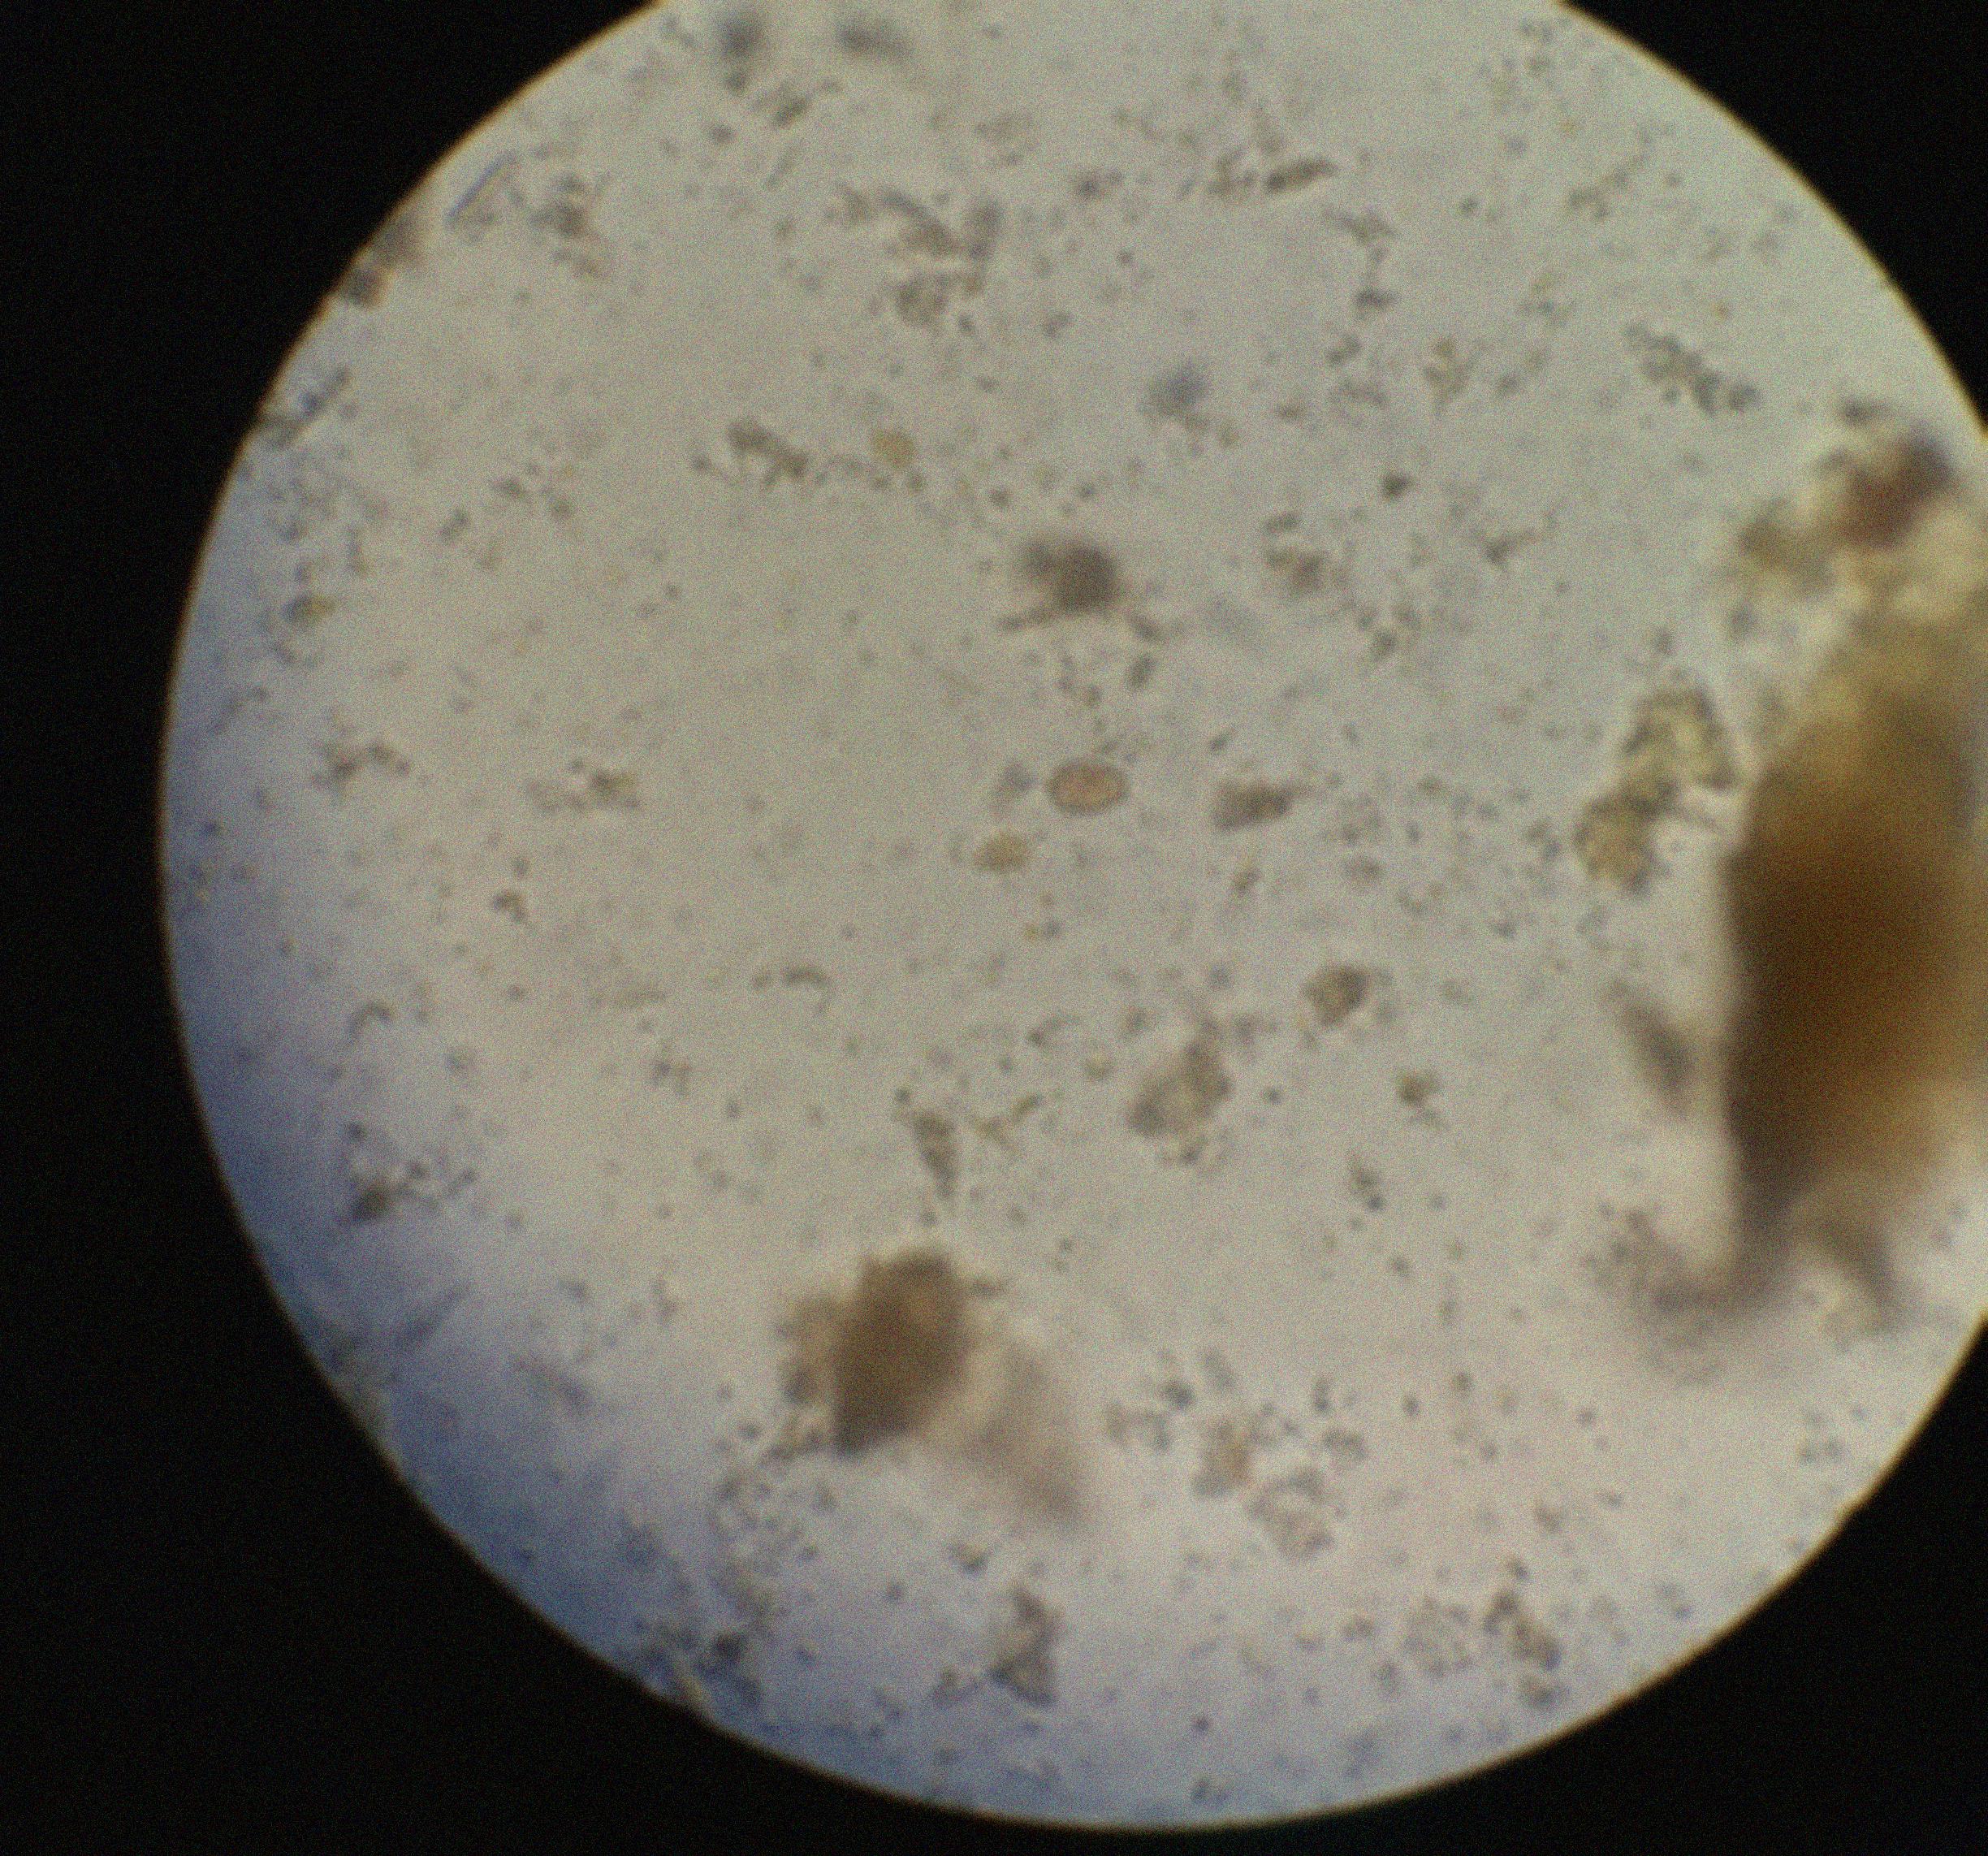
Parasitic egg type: Opisthorchis viverrine